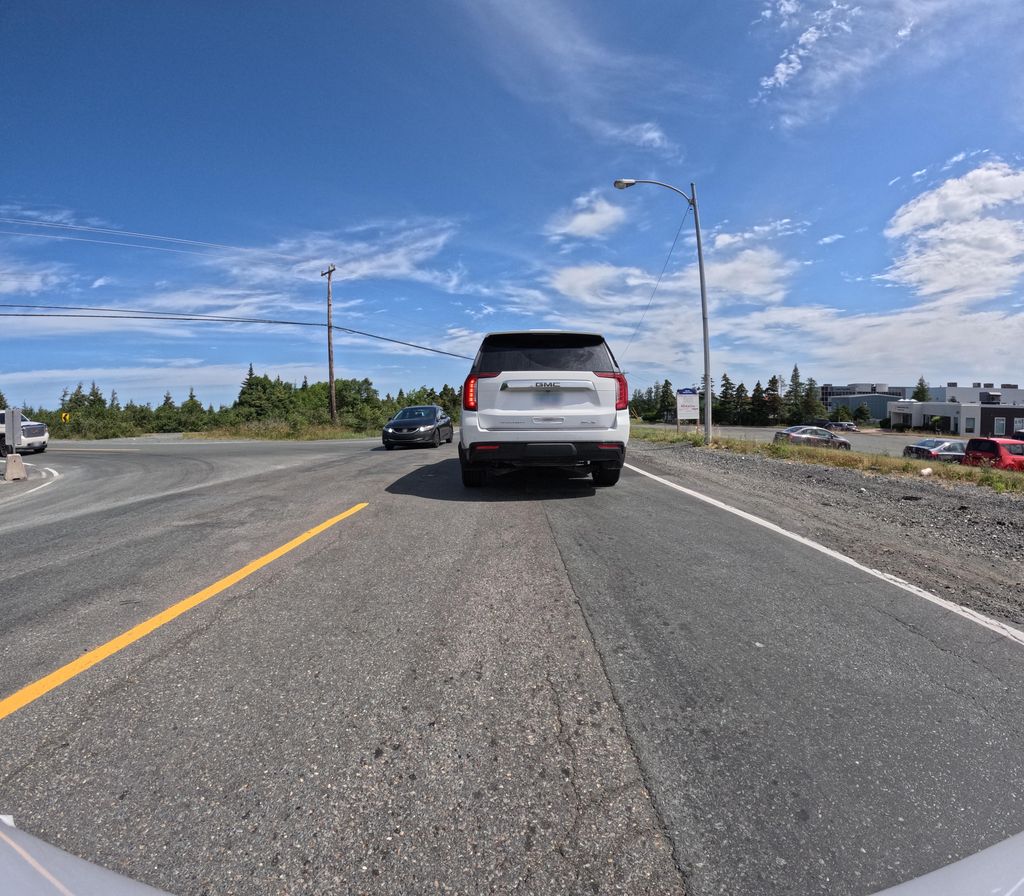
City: st_johns